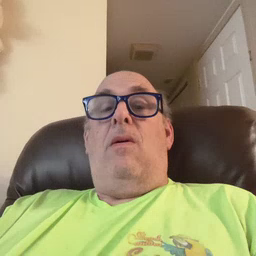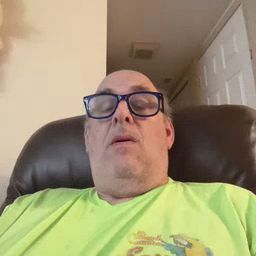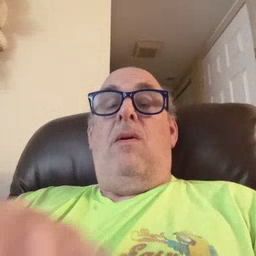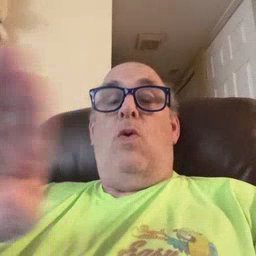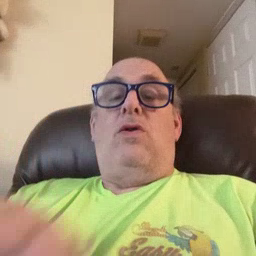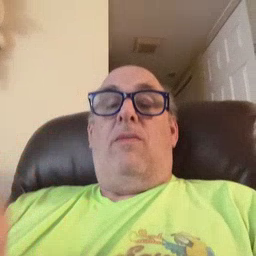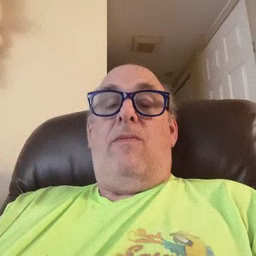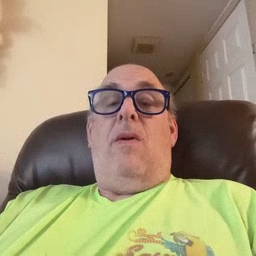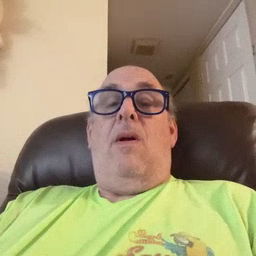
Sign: pool